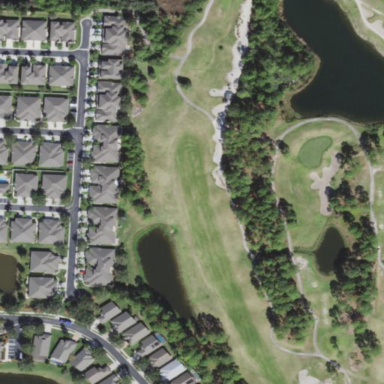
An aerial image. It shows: Grassy area designated as golf fairway.